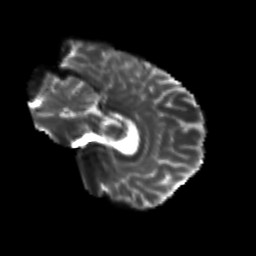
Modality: T2w
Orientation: sagittal
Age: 29
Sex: male
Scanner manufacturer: siemens
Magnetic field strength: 3 T
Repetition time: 3.5 s
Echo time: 0.104 s